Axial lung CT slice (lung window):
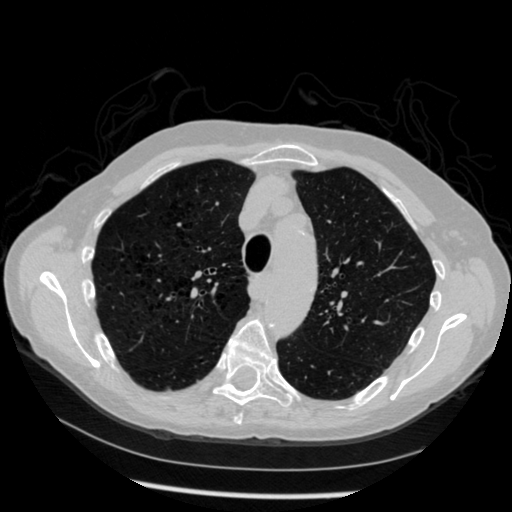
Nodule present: no